Question: I wrote a for-loop to generate a set of images:
'''
for p in range(0,153):
im=plt.imshow(M[p,0:28,:].T,extent=[0,time.max(),depth.max(),0],aspect='auto')
plt.tight_layout()
cbar=plt.colorbar(im,orientation='vertical')
cbar.set_label('Vz[mm]')
plt.title('Rohdaten '+str(p)+'. Umlauf D874 Ch5')
plt.xlabel('Messzeit[s]')
plt.ylabel('Messtiefe[mm]')
savefig(os.path.join('/Users/gaoyingqiang/Desktop/1-153Umlauf',str(p)+'.png'))
'''
But it turns the colorbar in the images was looping like:

I cannot understand why the colorbar was repeating itself.
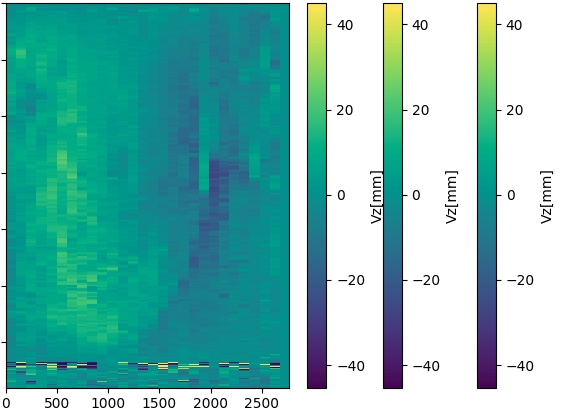
Answer: If I interprete the incomplete code correctly, you want to save different figures, each with a colorbar.
1. You could actually create different figures and not operate on the same figure over and over again by closing the old figure, plt.close("all").
2. You could clear the old figure using plt.clf(), thereby operating on the same but emptied figure.
Example:
'''
for p in range(0,153):
im=plt.imshow(M[p,0:28,:].T,extent=[0,time.max(),depth.max(),0],aspect='auto')
plt.tight_layout()
cbar=plt.colorbar(im,orientation='vertical')
cbar.set_label('Vz[mm]')
plt.title('Rohdaten '+str(p)+'. Umlauf D874 Ch5')
plt.xlabel('Messzeit[s]')
plt.ylabel('Messtiefe[mm]')
savefig(os.path.join('/Users/gaoyingqiang/Desktop/1-153Umlauf',str(p)+'.png'))
plt.close("all")
'''